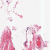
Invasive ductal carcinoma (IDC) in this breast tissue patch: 0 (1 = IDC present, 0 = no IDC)